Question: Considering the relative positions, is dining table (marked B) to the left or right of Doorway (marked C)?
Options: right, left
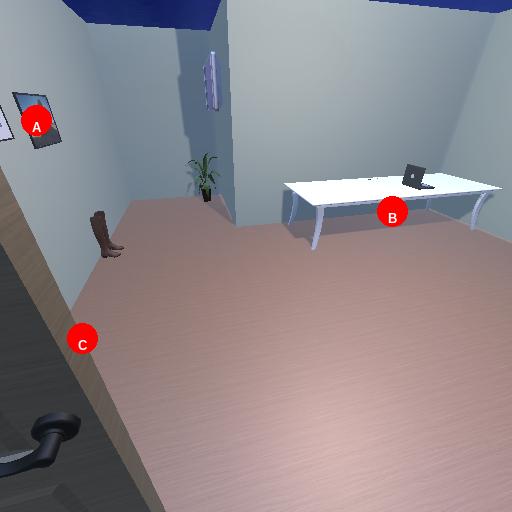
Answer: right